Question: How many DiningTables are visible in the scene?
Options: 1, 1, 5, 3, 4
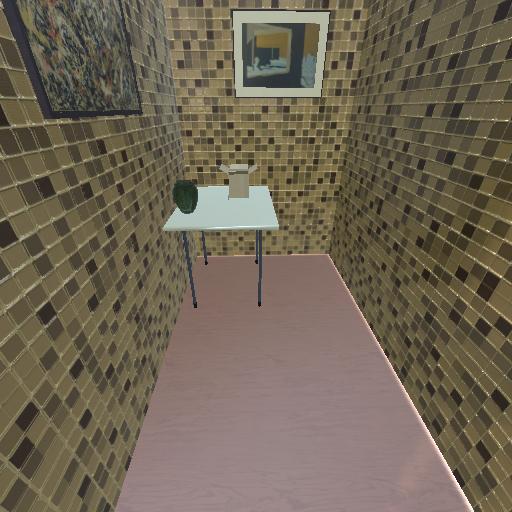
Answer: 1